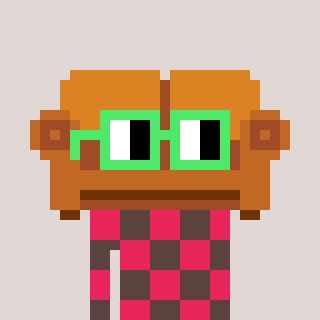
a pixel art character with square light green glasses, a couch-shaped head and a darkbrown-colored body on a warm background